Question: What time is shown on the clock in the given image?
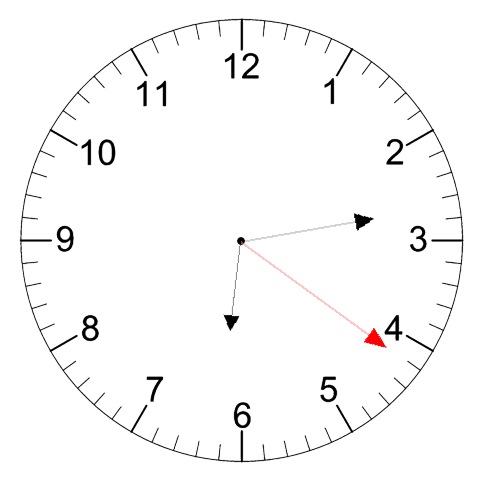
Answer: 06:13:21